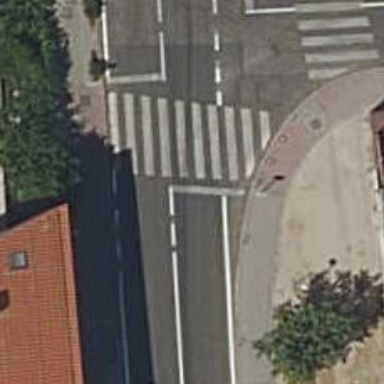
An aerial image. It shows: Road with traffic signals at the crossing.